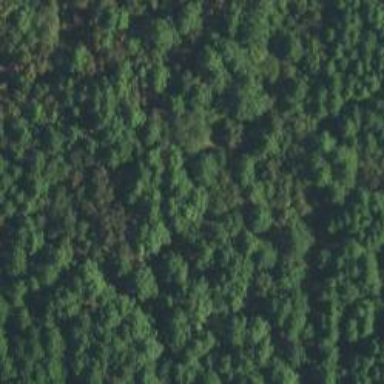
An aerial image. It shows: Evergreen needle-leaved woodland.